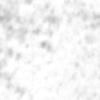
Label: no_change